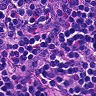
Metastatic tissue present: no